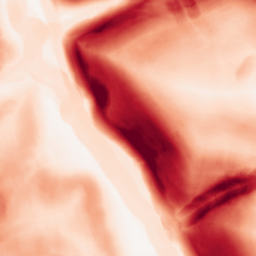
Category: morphological
Decomposition family: morphological_gradient
Decomposition parameters: size: 10
shape: disk
Upsampling method: linear_exact
Upsampling parameters: scale: 2
Upsampling scale: 2